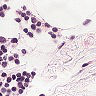
Metastatic tissue present: no